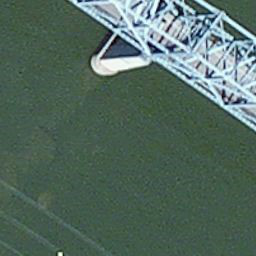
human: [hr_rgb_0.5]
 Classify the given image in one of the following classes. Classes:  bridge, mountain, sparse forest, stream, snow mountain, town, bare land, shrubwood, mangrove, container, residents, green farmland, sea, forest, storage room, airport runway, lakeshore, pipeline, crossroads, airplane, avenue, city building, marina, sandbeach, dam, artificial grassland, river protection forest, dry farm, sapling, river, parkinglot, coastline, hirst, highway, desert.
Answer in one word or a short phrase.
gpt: bridge